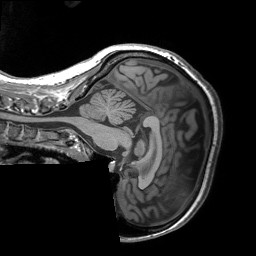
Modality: T1w
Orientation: sagittal
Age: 28
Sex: female
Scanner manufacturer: siemens
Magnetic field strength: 3 T
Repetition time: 1.9 s
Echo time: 0.00252 s